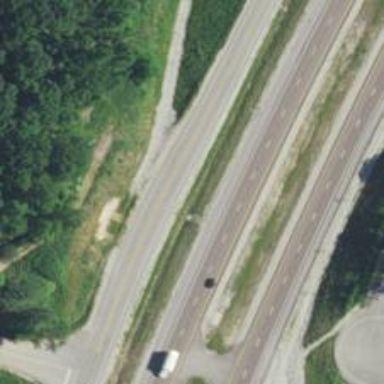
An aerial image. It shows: Tertiary road known as Frontage Road (West).